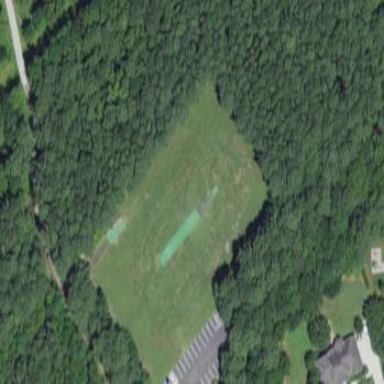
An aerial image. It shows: Cricket pitch in leisure land area.